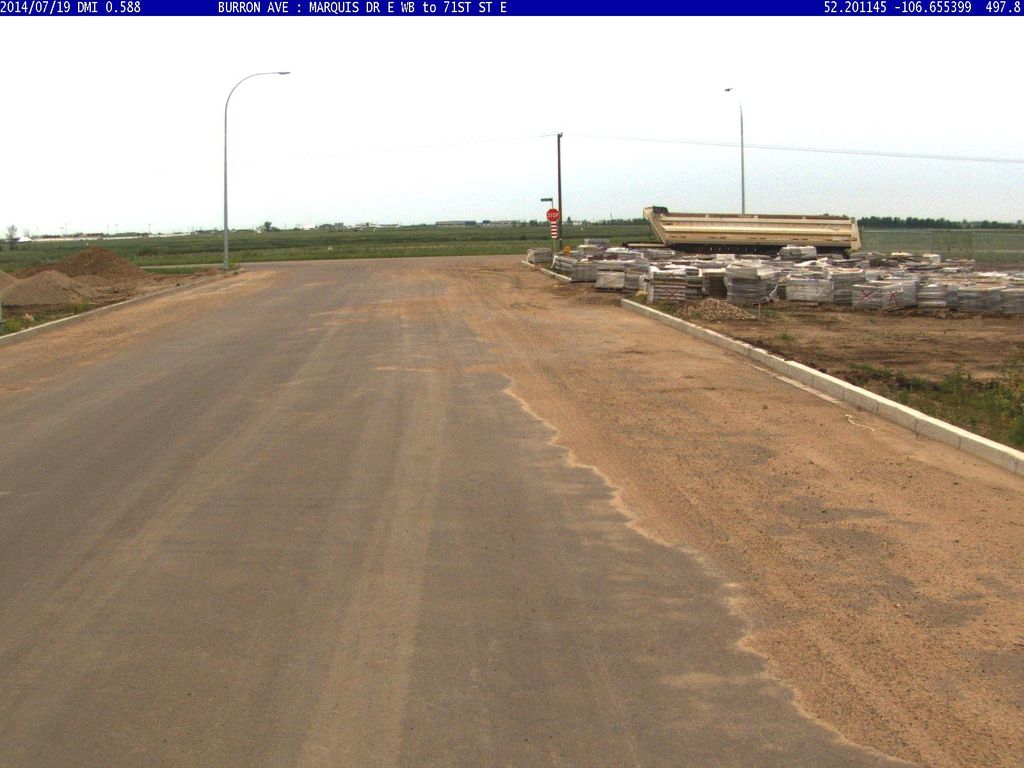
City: saskatoon